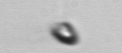
Label: Pyramimonas